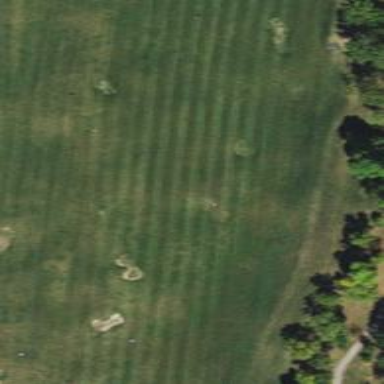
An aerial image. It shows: Grassy area designated for driving range golf.